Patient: sex M, age 51
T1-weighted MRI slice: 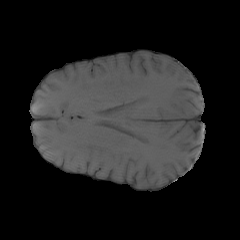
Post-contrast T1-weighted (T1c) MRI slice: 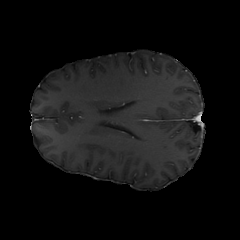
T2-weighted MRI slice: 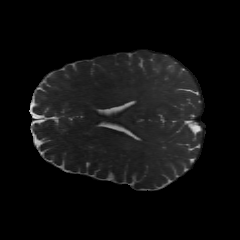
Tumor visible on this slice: no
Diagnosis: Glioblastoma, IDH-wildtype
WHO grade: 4